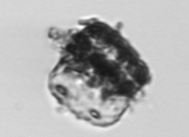
Label: Thalassiosira_TAG_external_detritus